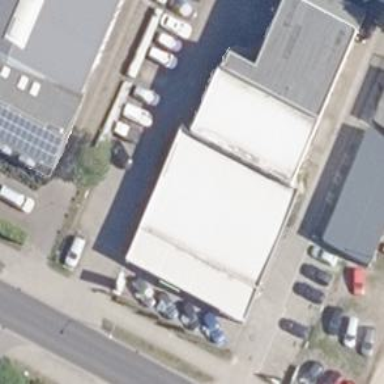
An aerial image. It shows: Car shop that provides both dealer and repair services.